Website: macys
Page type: delivery-shipping
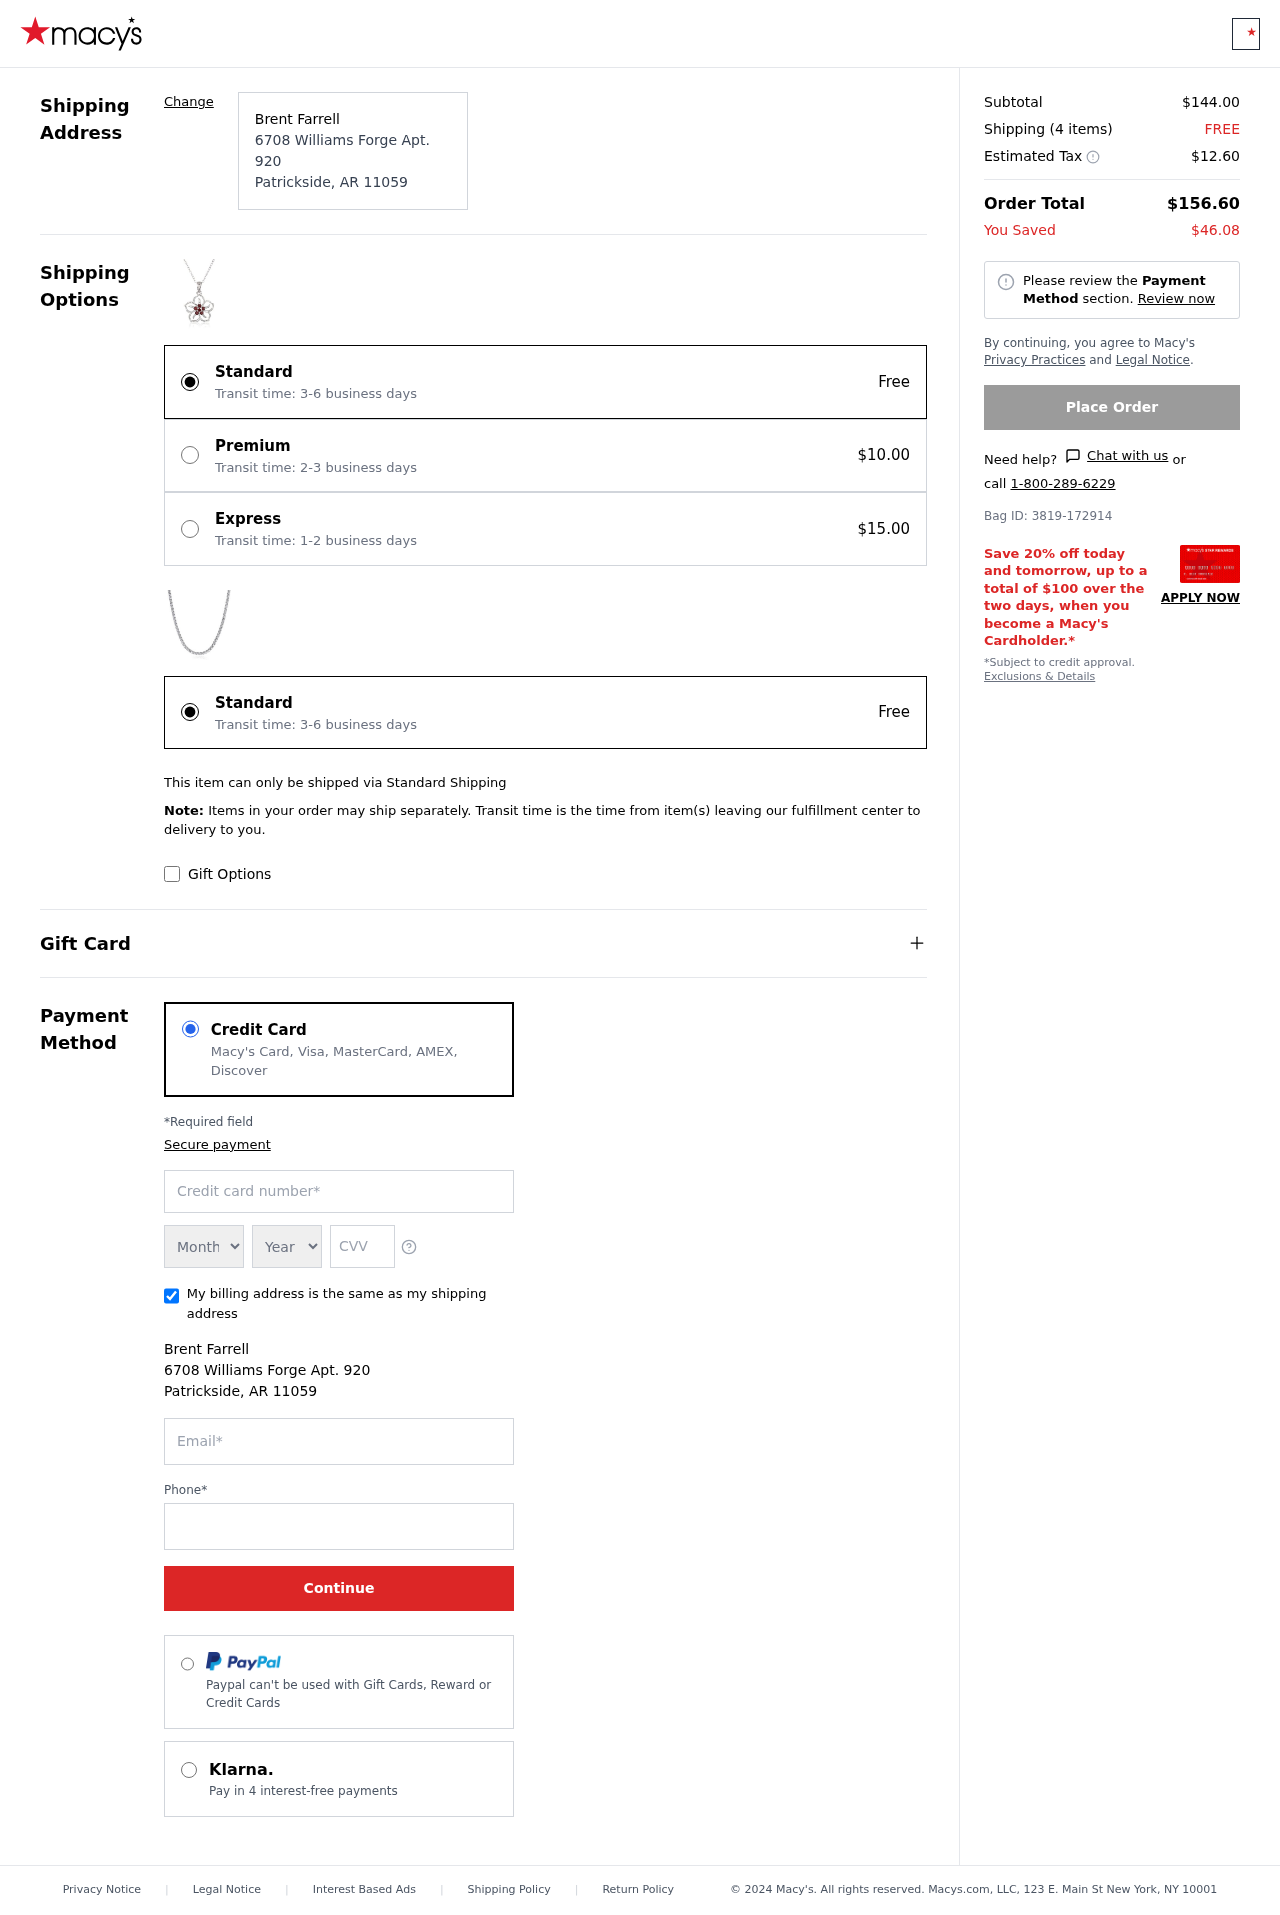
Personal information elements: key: PII_CARD_EXPIRY_MONTH
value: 03
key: PII_CARD_EXPIRY_YEAR
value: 27
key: PII_CITY
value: Patrickside
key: PII_CITY_STATE_ZIP
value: Patrickside, AR 11059
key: PII_FULLNAME
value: Brent Farrell
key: PII_POSTCODE
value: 11059
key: PII_STATE_ABBR
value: AR
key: PII_STREET
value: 6708 Williams Forge Apt. 920
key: PII_CARD_NUMBER
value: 3473 7125 5964 733
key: PII_CARD_CVV
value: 4472
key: PII_EMAIL
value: brent_farrell@hotmail.com
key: PII_PHONE
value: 7508132187
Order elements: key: ORDER_SUBTOTAL
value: $144.00
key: ORDER_NUM_ITEMS
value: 4
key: ORDER_SHIPPING_COST
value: FREE
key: ORDER_TAX
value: $12.60
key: ORDER_TOTAL
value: $156.60
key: ORDER_SAVINGS
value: $46.08
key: ORDER_BAG_ID
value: Bag ID: 3819-172914